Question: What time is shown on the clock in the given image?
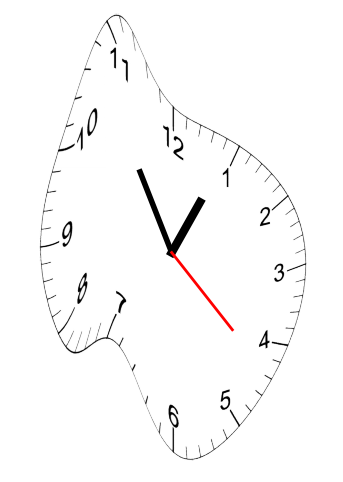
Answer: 12:54:22